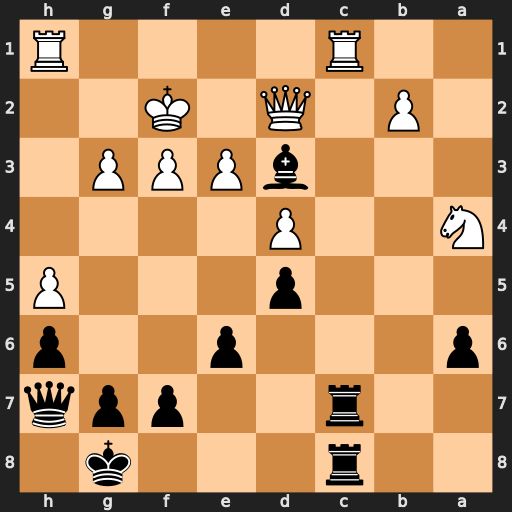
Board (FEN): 2r3k1/2r2ppq/p3p2p/3p3P/N2P4/3bPPP1/1P1Q1K2/2R4R
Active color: b
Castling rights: -
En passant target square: -
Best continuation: Rc2 Rxc2 Rxc2 Qxc2 Bxc2